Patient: sex M, age 46
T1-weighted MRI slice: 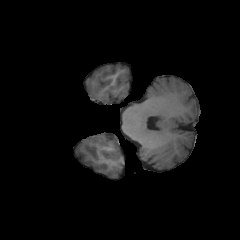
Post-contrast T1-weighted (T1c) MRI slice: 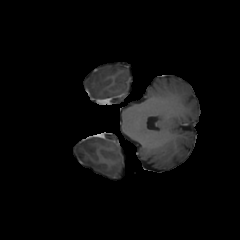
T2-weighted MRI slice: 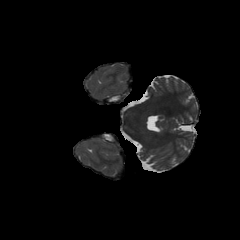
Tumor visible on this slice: no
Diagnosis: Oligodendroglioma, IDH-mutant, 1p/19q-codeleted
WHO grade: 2